Question: Just a quick question regarding VBA. I have this block of code
'''
Dim colEmployees As New Collection
Dim recEmployee As New clsEmployee
Dim LastRow As Integer, myCount As Integer
Dim EmpArray As Variant
LastRow = ActiveSheet.Cells(ActiveSheet.Rows.Count, 1).End(xlUp).Row
EmpArray = ActiveSheet.Range(Cells(1, 1), Cells(LastRow, 4))
'''
and this on the spreadsheet...
now i have done a lot of reading to grasp how array are working and i have seen exaples like
'''
Dim myArray As Variant
Dim myArray (1 to 10, 1 to 20)
myArray = Array("Name", "Address", "Phone", "Email")
'''
and i totally understand them but when you have an array equaled like this
'''
EmpArray = ActiveSheet.Range(Cells(1, 1), Cells(LastRow, 4))
'''
How can you actually save the data in a one dimensional Array such as EmpArray? Don't you need one dimension for Rows and one for Columns? I mean how the array will actually store the data-by what order ("Tracy", "Bill", "1651", "1509",....) or ("Tracy", "1651", "25", "45")? Generally storing Ranges in Arrays especially one-dimension ones looks really odd to me. And 3 of my VBA books don't delve to this a little deeper...
If it is a 2-dimensional Array how is it posible that the code continues like:
'''
Sub EmpPayCollection()
Dim colEmployees As New Collection
Dim recEmployee As New clsEmployee
Dim LastRow As Integer, myCount As Integer
Dim EmpArray As Variant
LastRow = ActiveSheet.Cells(ActiveSheet.Rows.Count, 1).End(xlUp).Row
EmpArray = ActiveSheet.Range(Cells(1, 1), Cells(LastRow, 4))
For myCount = 1 To **UBound(EmpArray)**
Set recEmployee = New clsEmployee
With recEmployee
.EmpName = EmpArray(myCount, 1)
.EmpID = EmpArray(myCount, 2)
.EmpRate = EmpArray(myCount, 3)
.EmpWeeklyHrs = EmpArray(myCount, 4)
colEmployees.Add recEmployee, .EmpID
End With
Next myCount
MsgBox "Number of Employees: " & colEmployees.Count & Chr(10) & _
"Employee(2) Name: " & colEmployees(2).EmpName
MsgBox "Tracy's Weekly Pay: $" & colEmployees("1651").EmpWeeklyPay
Set recEmployee = Nothing
End Sub
'''
How come it use UBound without clearly stating the dimension picked? I know it is optional... but could you factor also this in to your answer...?
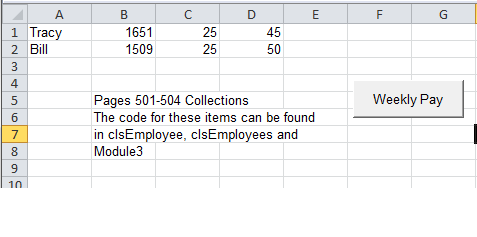
Answer: It doesn't store the data as a single dimensioned array, it stores it as a 2-dimensional 1 based array. The value property of a range (which contains multiple cells) returns a 2-dimensional array (value is implicit here since it is the default property of a range). In your example, the array therefore looks like:
'''
Tracy 1651 25 45
Bill 1509 25 50
'''
With the first dimension specifying the row and the second the column - like the cell object.
Does that answer your question?